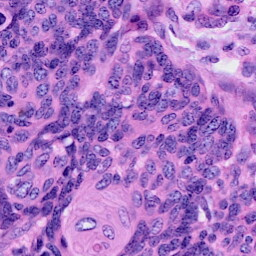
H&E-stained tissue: Cervix